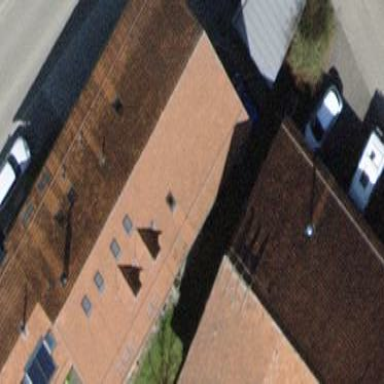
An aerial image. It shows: Farm building with gabled roof.